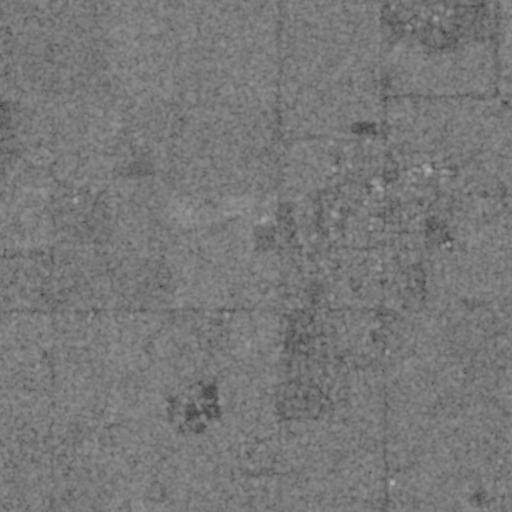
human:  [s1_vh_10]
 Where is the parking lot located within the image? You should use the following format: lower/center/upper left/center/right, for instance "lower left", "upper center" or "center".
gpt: The parking lot is located in the upper right of the image.
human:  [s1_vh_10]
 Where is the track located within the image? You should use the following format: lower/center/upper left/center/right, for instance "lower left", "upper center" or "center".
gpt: The track is located in the center right of the image.
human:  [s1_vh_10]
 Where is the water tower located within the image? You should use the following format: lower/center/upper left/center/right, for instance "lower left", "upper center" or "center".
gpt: The water tower is located in the center right of the image.
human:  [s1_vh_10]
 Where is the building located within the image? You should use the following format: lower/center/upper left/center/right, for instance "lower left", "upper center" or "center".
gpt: The building is located in the upper right of the image.
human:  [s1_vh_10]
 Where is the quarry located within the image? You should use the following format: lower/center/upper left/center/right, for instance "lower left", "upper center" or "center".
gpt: There is no quarry in the image.

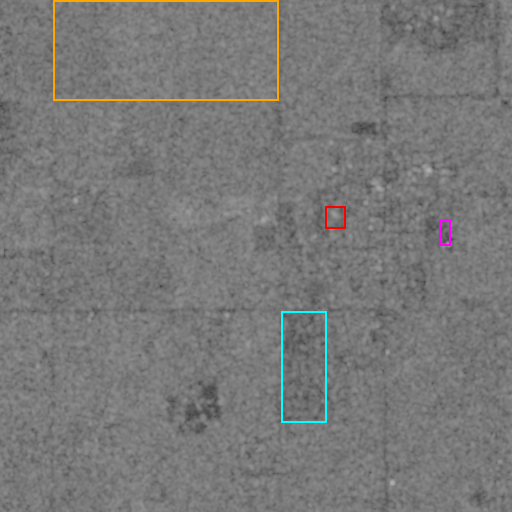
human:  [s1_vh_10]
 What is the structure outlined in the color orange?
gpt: The structure outlined in orange is a crop field.
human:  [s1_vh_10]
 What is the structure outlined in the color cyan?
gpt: The structure outlined in cyan is a park.
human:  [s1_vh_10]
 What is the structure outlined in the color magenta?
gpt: The structure outlined in magenta is a track.
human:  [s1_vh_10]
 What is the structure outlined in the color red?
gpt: The structure outlined in red is a building.
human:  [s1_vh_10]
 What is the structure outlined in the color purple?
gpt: There is no purple outline.